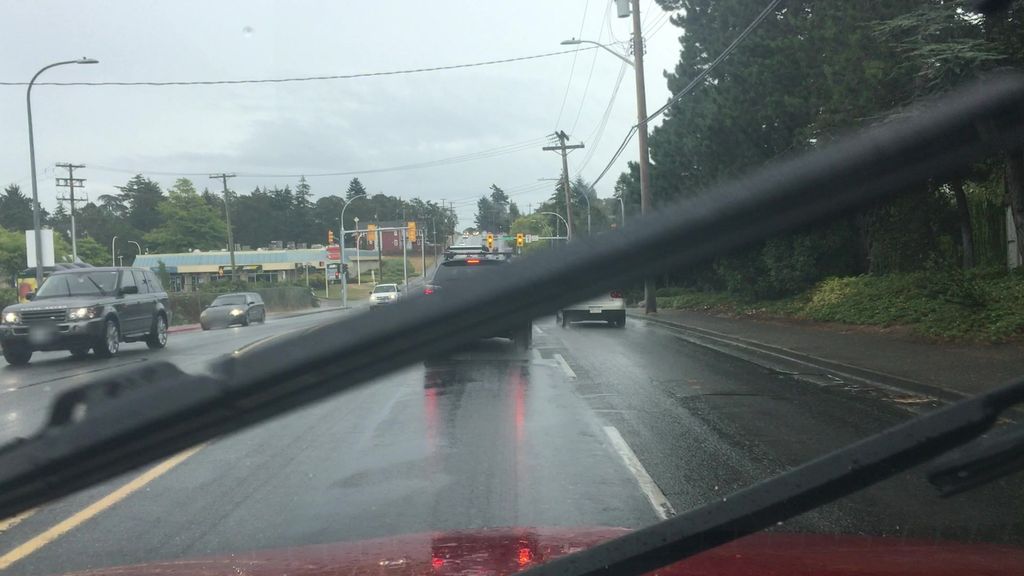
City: victoria